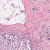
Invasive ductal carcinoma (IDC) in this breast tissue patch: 1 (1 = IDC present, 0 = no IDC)